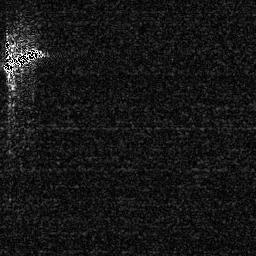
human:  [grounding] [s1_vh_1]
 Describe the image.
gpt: In the satellite image, there is  <ref>1 medium ship </ref> <box>[[0, 14, 16, 30, 0]]</box> located at top left.